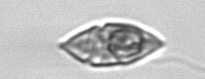
Label: Gyrodinium